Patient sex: F
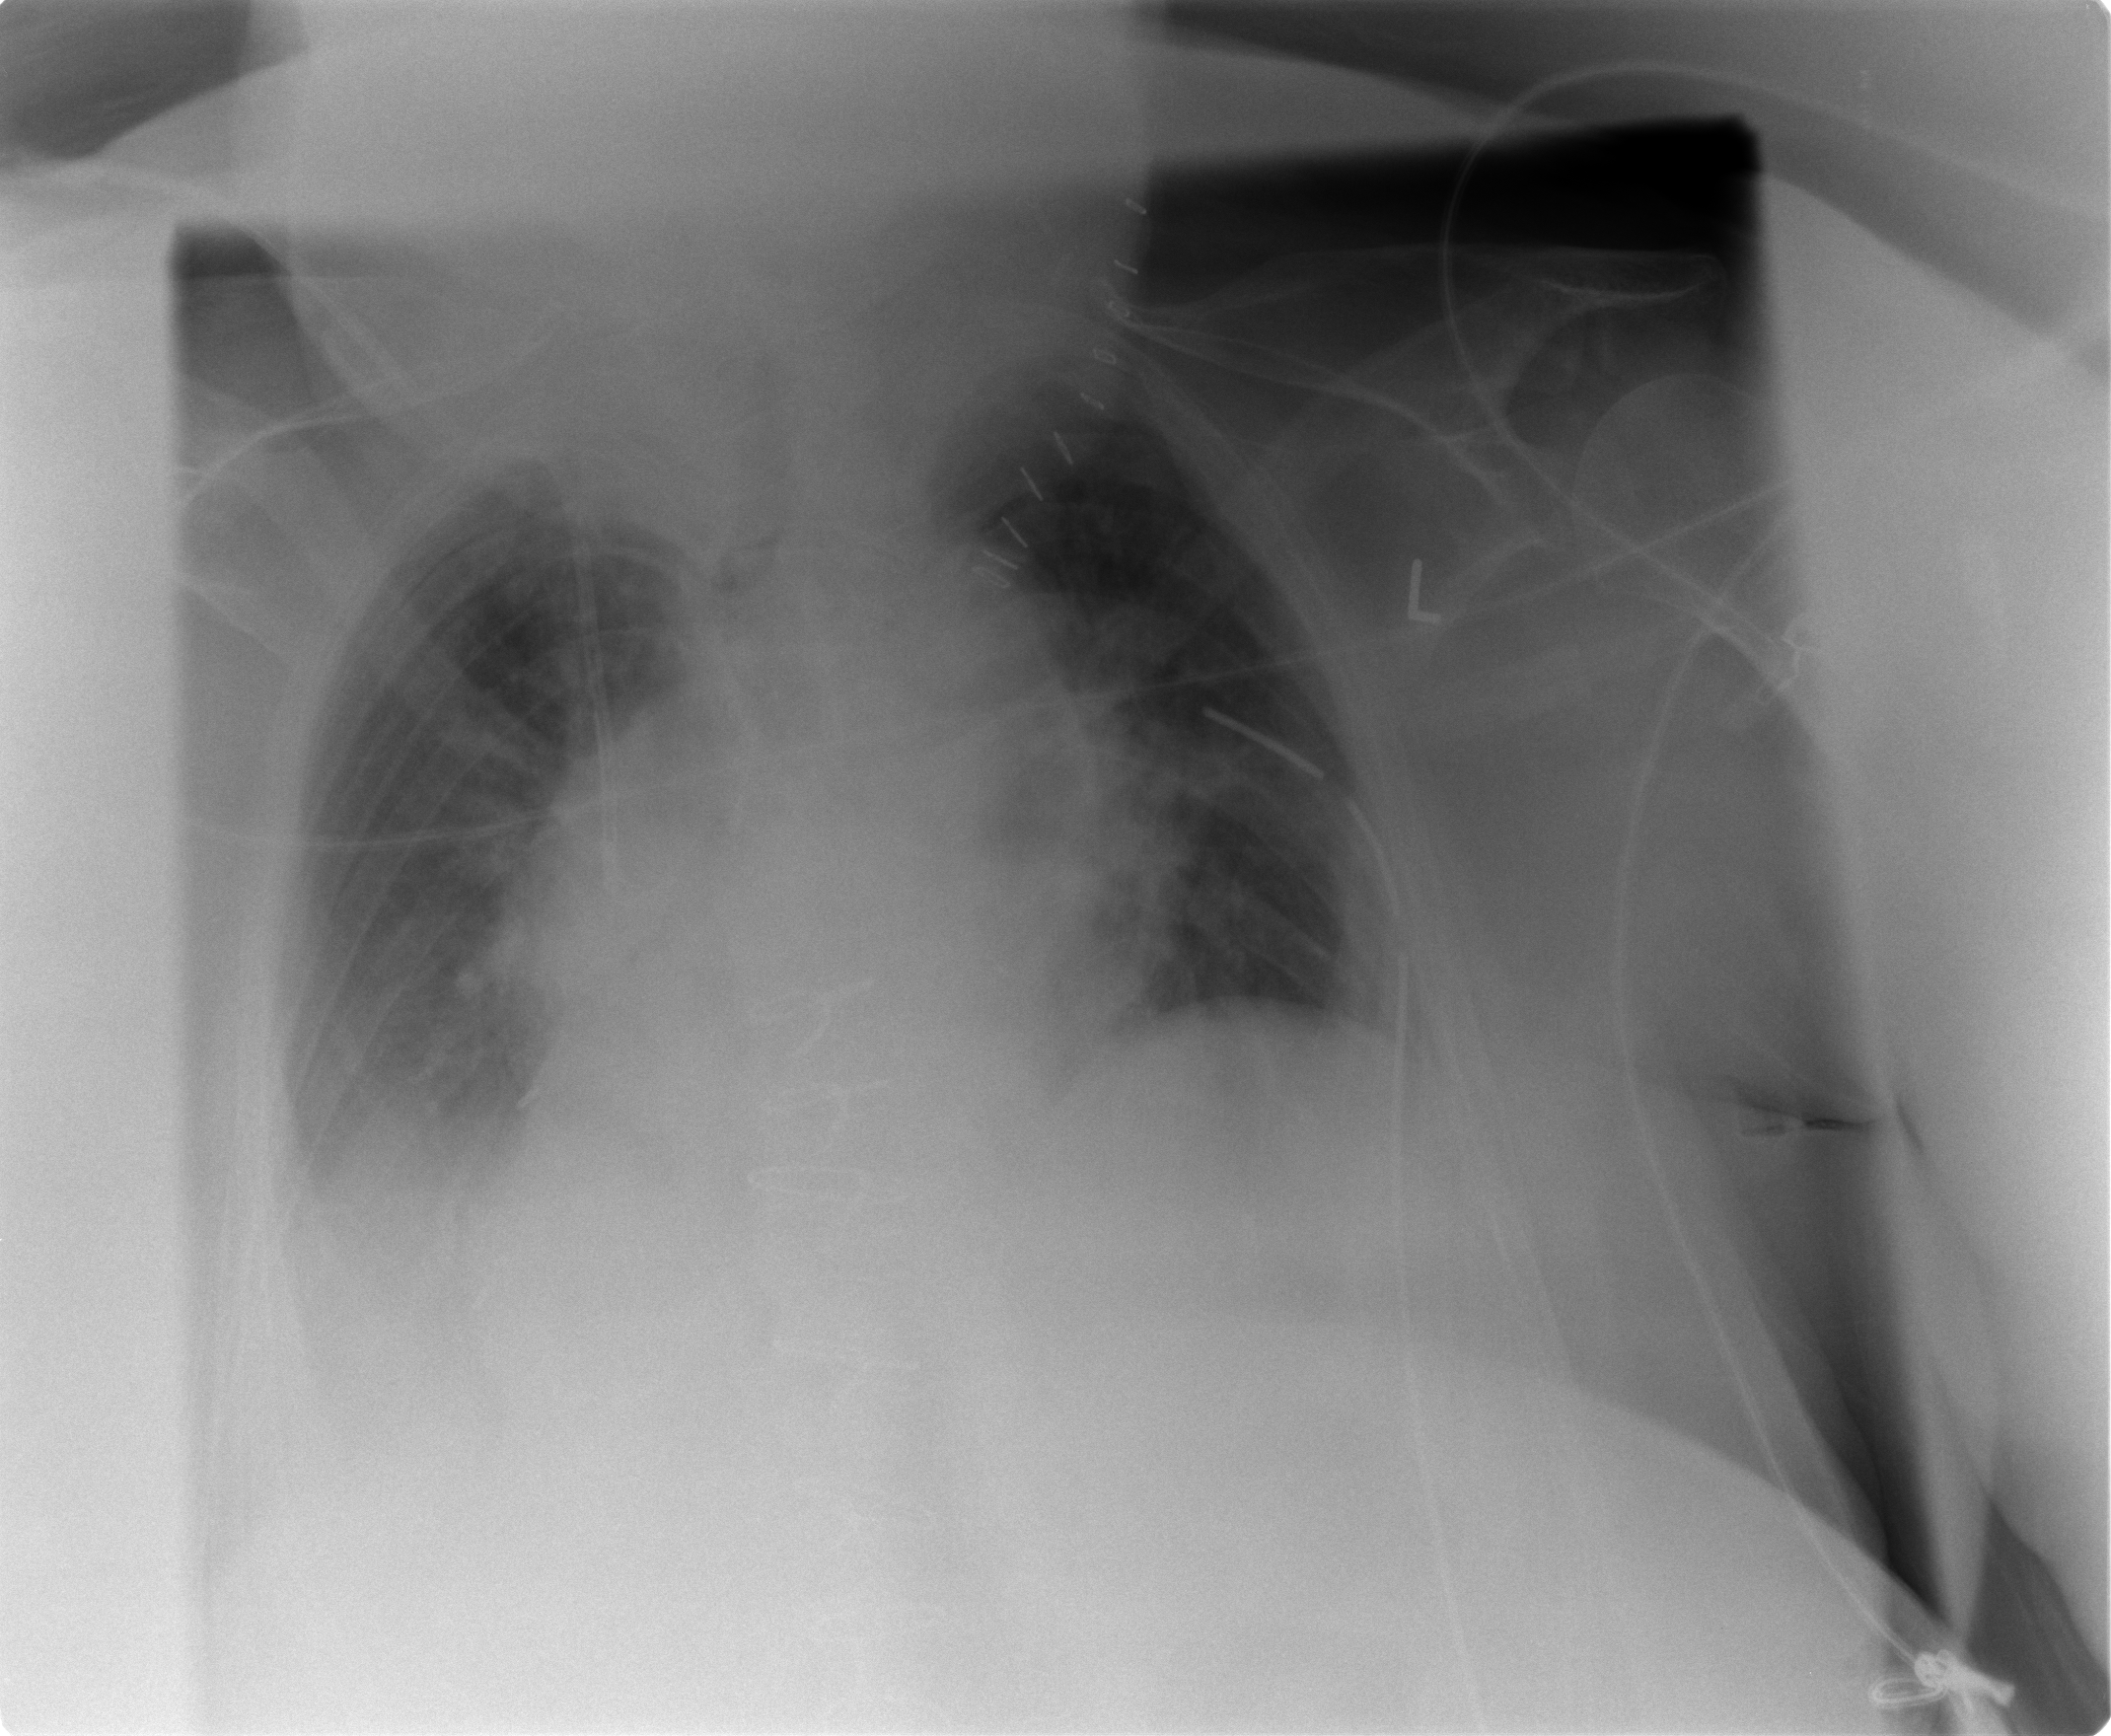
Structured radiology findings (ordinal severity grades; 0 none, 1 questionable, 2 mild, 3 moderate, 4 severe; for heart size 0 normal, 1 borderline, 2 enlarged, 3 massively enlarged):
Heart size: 1
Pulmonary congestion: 1
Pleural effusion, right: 2
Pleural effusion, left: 1
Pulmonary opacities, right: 0
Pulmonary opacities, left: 0
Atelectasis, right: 2
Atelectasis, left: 2